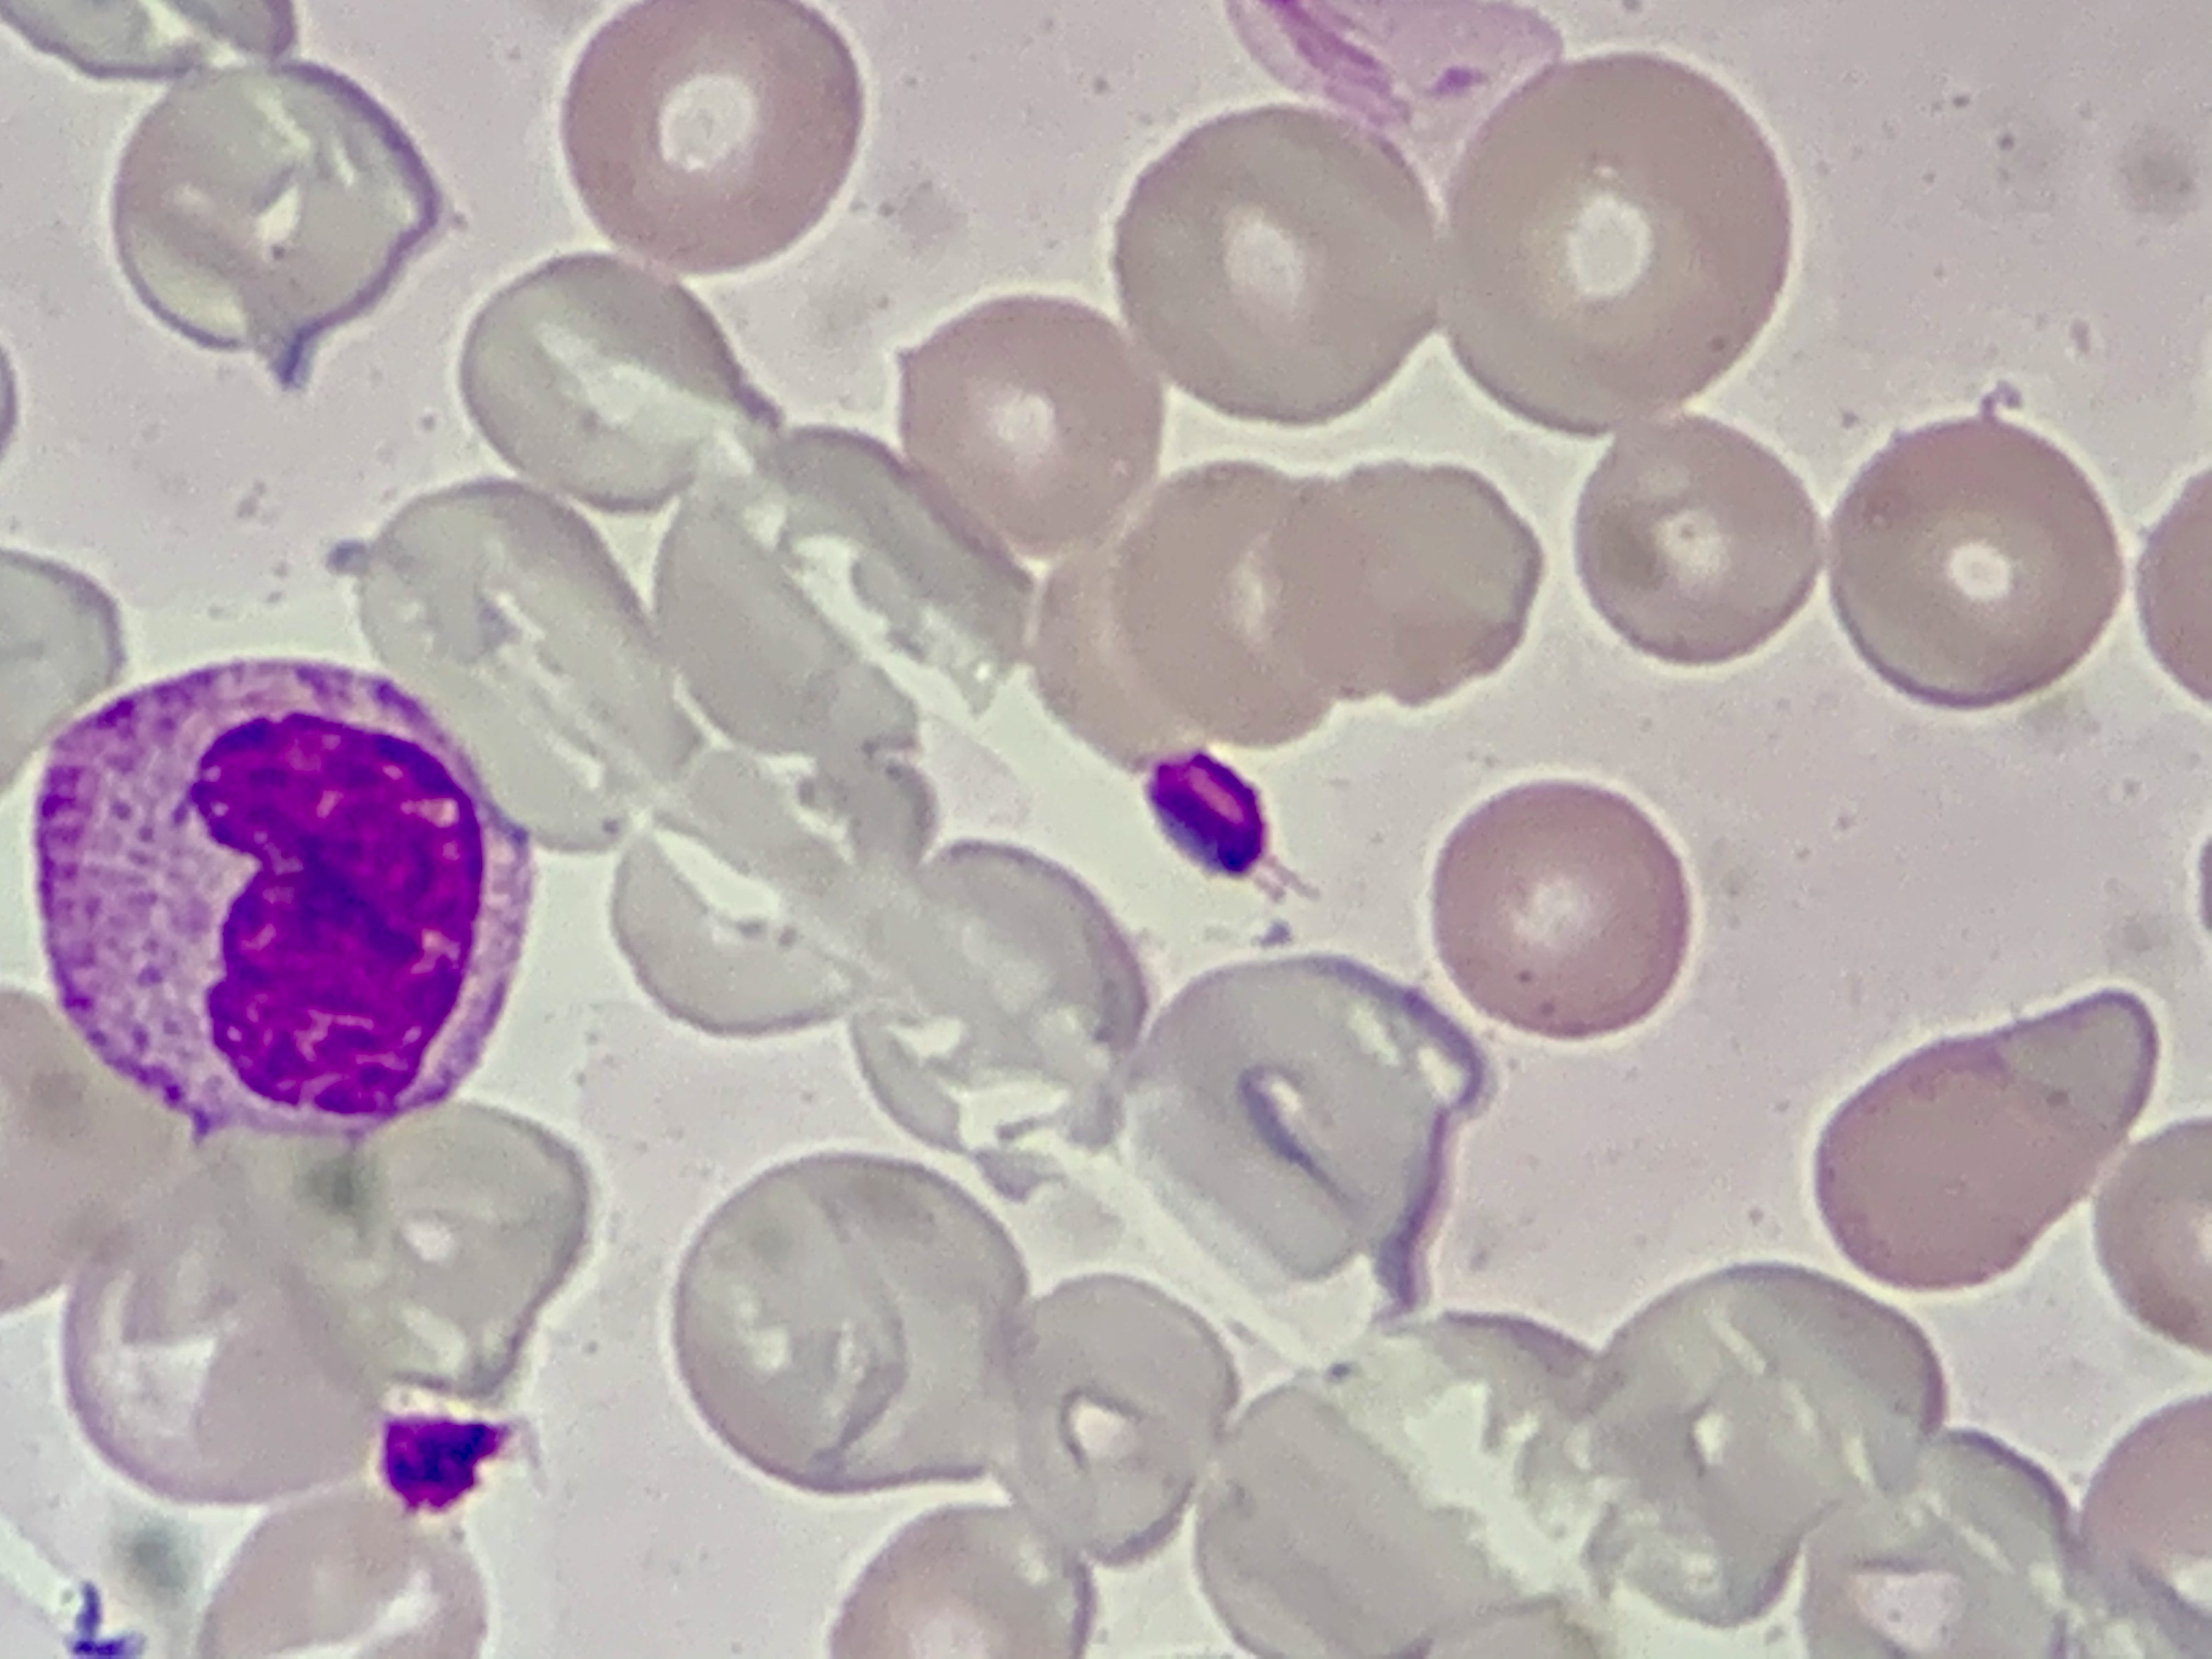
Cell type: MONOCYTES